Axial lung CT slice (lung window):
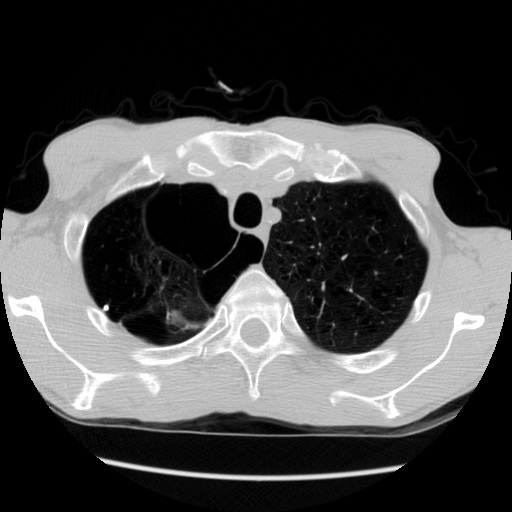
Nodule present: no